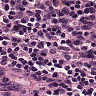
Metastatic tissue present: no